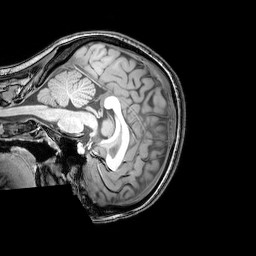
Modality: T1w
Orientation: sagittal
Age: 26
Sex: female
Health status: healthy
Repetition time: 0.081 s
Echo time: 0.037 s